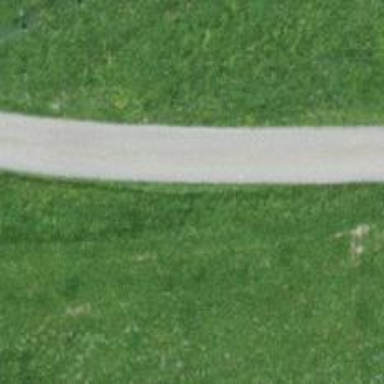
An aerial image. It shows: Well-maintained track road with grade 1 tracktype.